Field crop: maize
Growth stage: 2
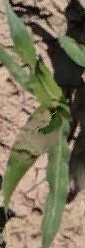
Species: maize